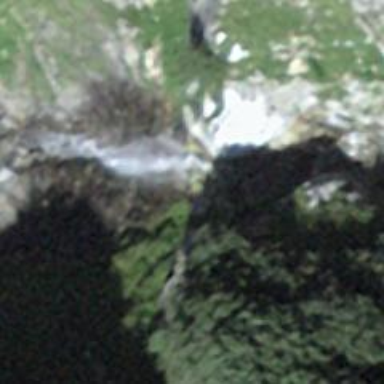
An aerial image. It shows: Beautiful waterfall.